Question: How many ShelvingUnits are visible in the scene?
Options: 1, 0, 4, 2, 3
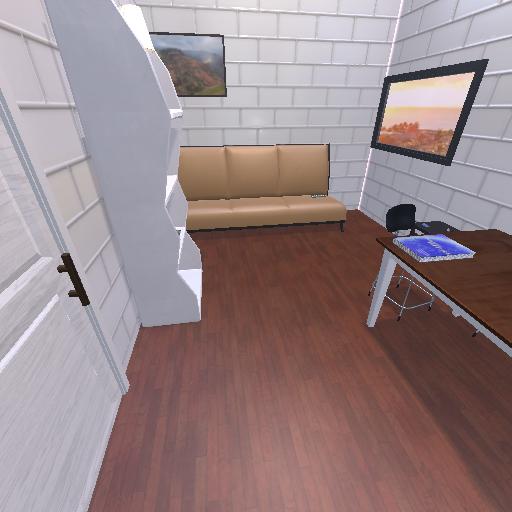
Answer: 1